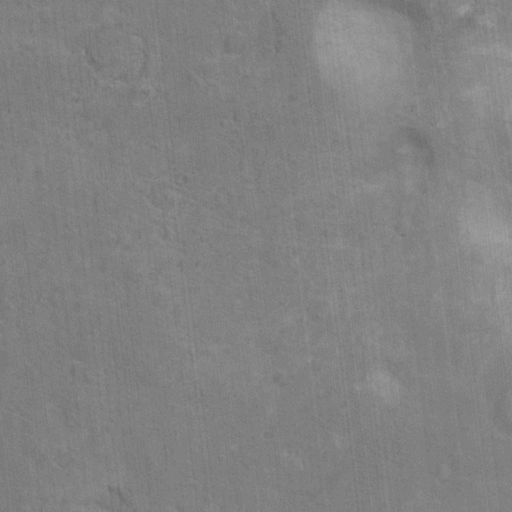
Objects detected: cone, cone, cone